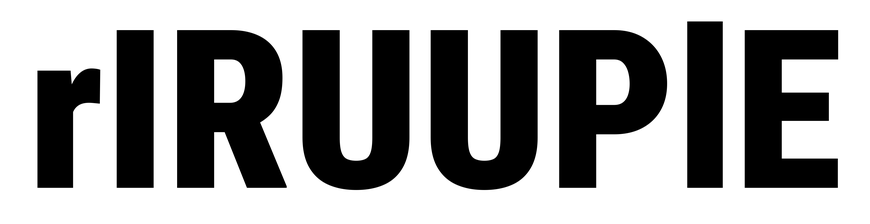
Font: Roboto_Condensed_Black